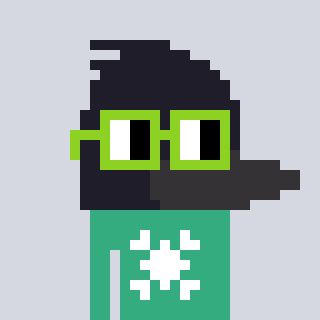
a pixel art character with square light green glasses, a raven-shaped head and a teal-colored body on a cool background